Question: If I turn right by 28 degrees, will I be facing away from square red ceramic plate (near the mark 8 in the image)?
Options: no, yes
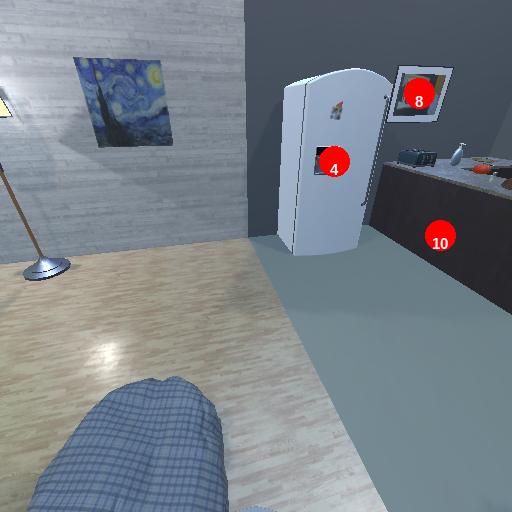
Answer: no